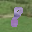
Label: 8